Aerial crown-view tile of a tropical tree (Barro Colorado Island, Panama), acquired 20241216:
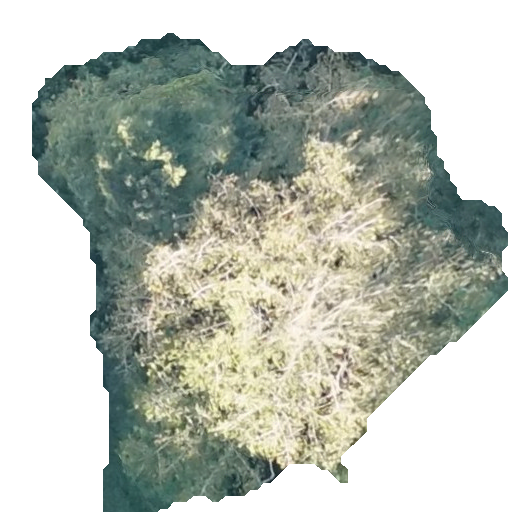
Species: Virola surinamensis
GBIF accepted scientific name: Virola surinamensis
Crown area: 223.791 m²